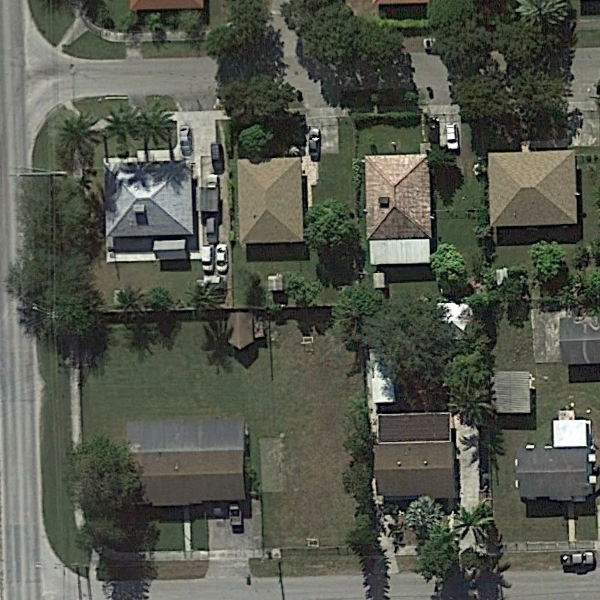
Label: MediumResidential